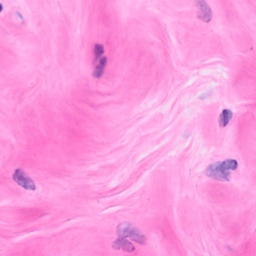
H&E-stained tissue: Breast